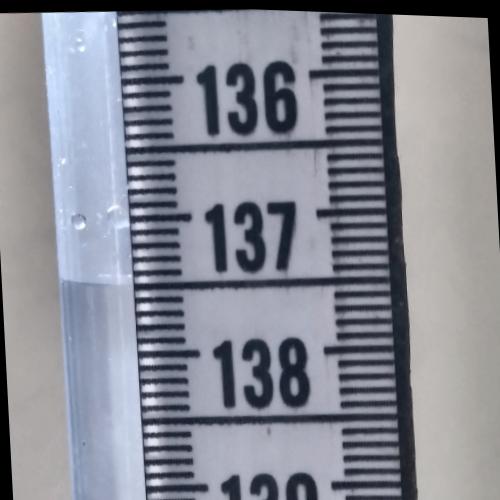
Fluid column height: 137.5 cm